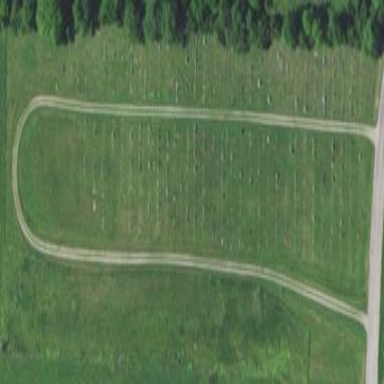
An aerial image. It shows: Cemetery.